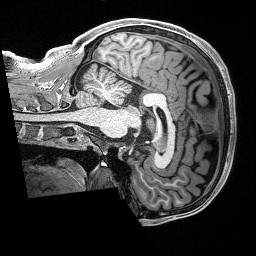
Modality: T1w
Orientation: sagittal
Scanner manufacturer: siemens
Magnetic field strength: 3 T
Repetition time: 2.4 s
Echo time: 0.00122 s